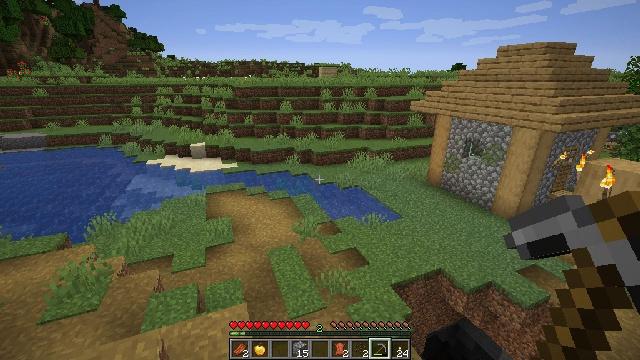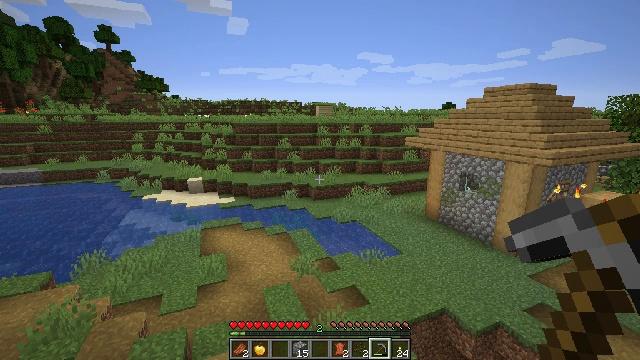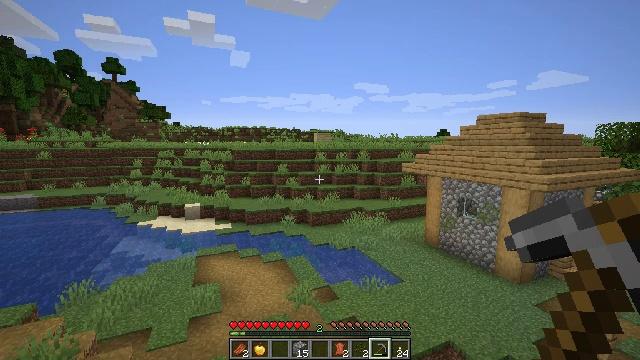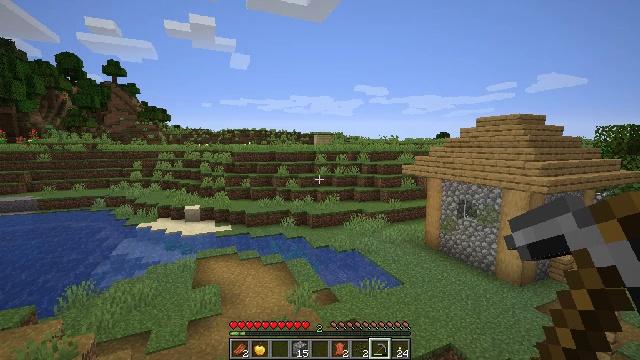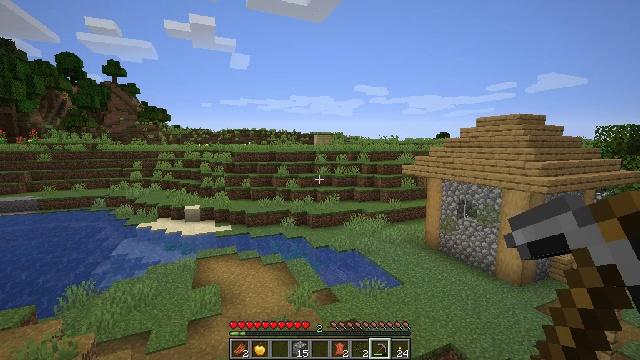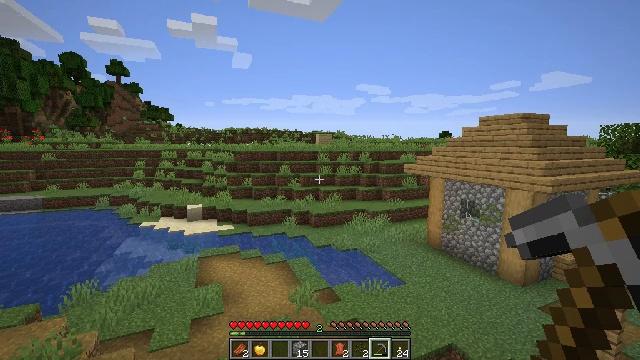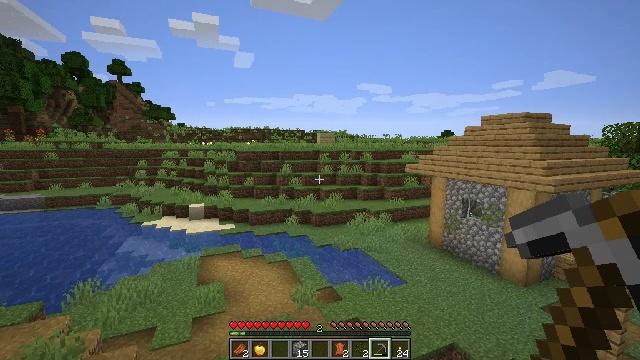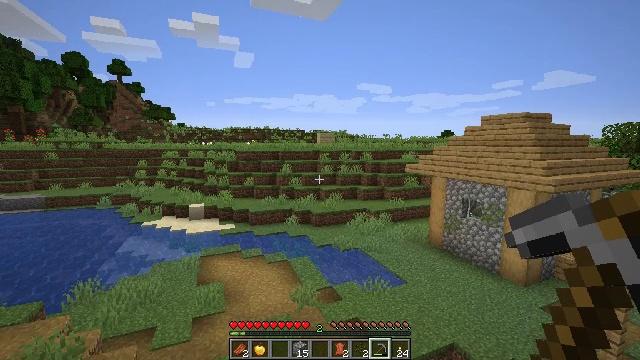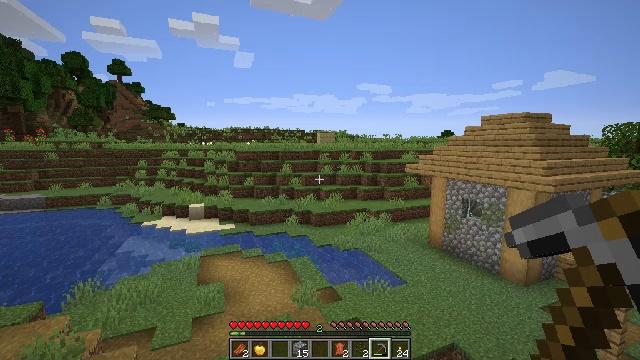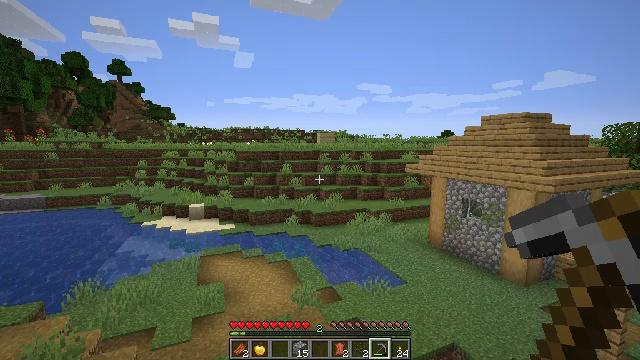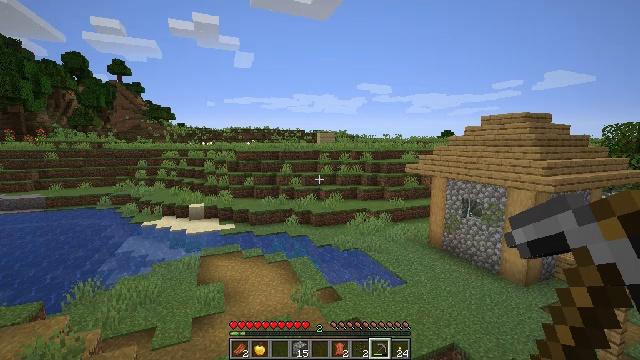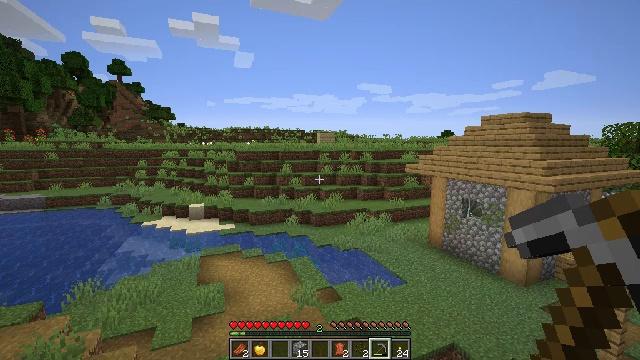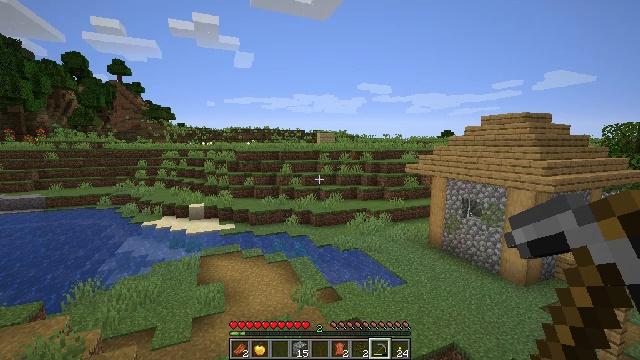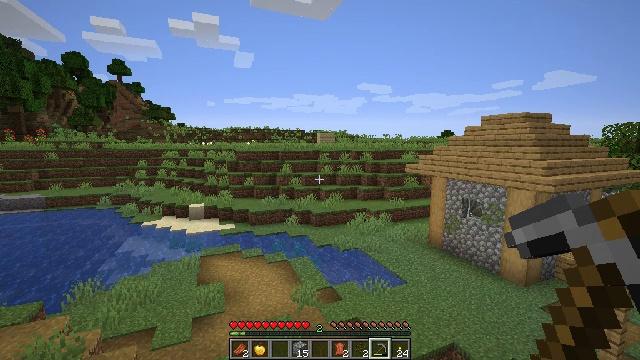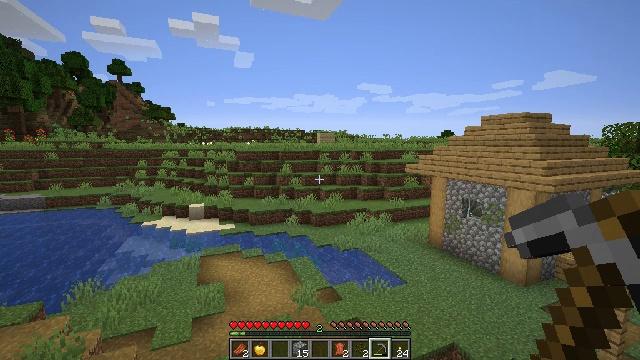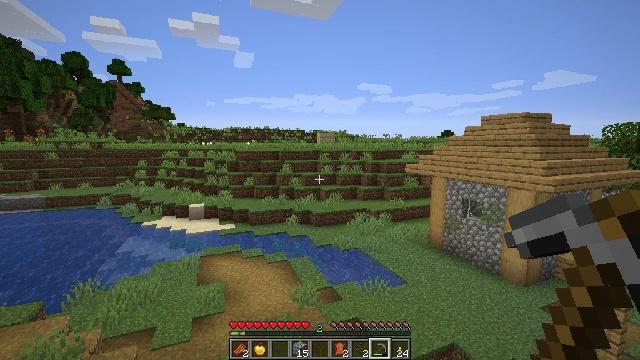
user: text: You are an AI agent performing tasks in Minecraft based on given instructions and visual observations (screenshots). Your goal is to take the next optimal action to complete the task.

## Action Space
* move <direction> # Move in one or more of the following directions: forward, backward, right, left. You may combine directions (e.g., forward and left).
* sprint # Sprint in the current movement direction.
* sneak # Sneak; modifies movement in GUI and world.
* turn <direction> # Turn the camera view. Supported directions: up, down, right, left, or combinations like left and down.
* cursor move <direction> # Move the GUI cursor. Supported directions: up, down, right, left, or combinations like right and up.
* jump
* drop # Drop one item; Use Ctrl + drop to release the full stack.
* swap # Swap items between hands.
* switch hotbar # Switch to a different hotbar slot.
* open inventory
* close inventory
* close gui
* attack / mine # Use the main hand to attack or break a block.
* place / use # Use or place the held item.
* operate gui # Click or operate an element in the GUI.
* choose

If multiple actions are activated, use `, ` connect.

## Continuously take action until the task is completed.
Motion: motion action
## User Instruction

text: Collect oak stairs from a structure.
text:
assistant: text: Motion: turn up
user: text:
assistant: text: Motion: turn up
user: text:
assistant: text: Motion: no_op
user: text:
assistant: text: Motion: no_op
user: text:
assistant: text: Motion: no_op
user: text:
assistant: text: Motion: no_op
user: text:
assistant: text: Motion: no_op
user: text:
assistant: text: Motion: no_op
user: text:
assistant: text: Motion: no_op
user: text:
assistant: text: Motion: no_op
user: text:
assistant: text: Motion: no_op
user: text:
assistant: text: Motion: no_op
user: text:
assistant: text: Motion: no_op
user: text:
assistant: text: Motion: no_op
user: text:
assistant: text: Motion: no_op
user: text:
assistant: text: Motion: no_op
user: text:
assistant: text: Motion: no_op
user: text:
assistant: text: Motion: no_op
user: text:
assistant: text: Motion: no_op
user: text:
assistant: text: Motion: no_op
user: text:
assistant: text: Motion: no_op
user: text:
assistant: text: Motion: no_op
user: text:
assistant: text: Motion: no_op
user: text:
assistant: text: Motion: no_op
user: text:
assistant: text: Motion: no_op
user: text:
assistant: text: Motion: no_op
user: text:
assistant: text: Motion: no_op
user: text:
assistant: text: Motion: no_op
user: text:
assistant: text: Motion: no_op
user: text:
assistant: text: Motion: no_op